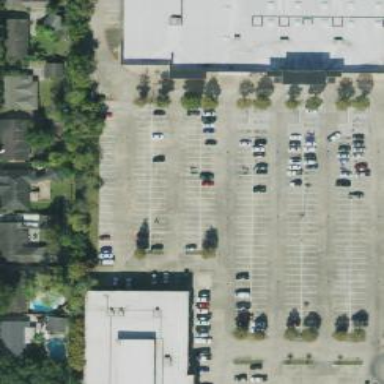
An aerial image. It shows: Parking space.